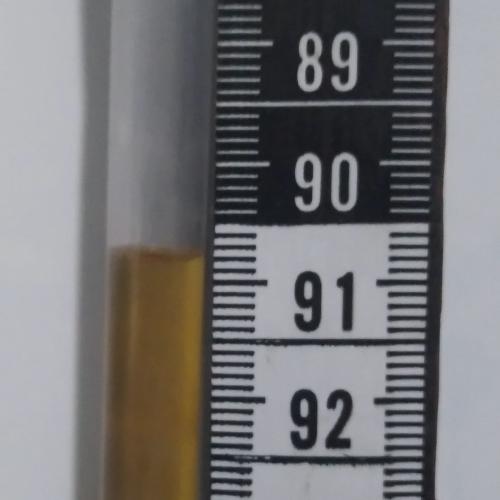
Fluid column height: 90.8 cm